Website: home-depot
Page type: account-dashboard
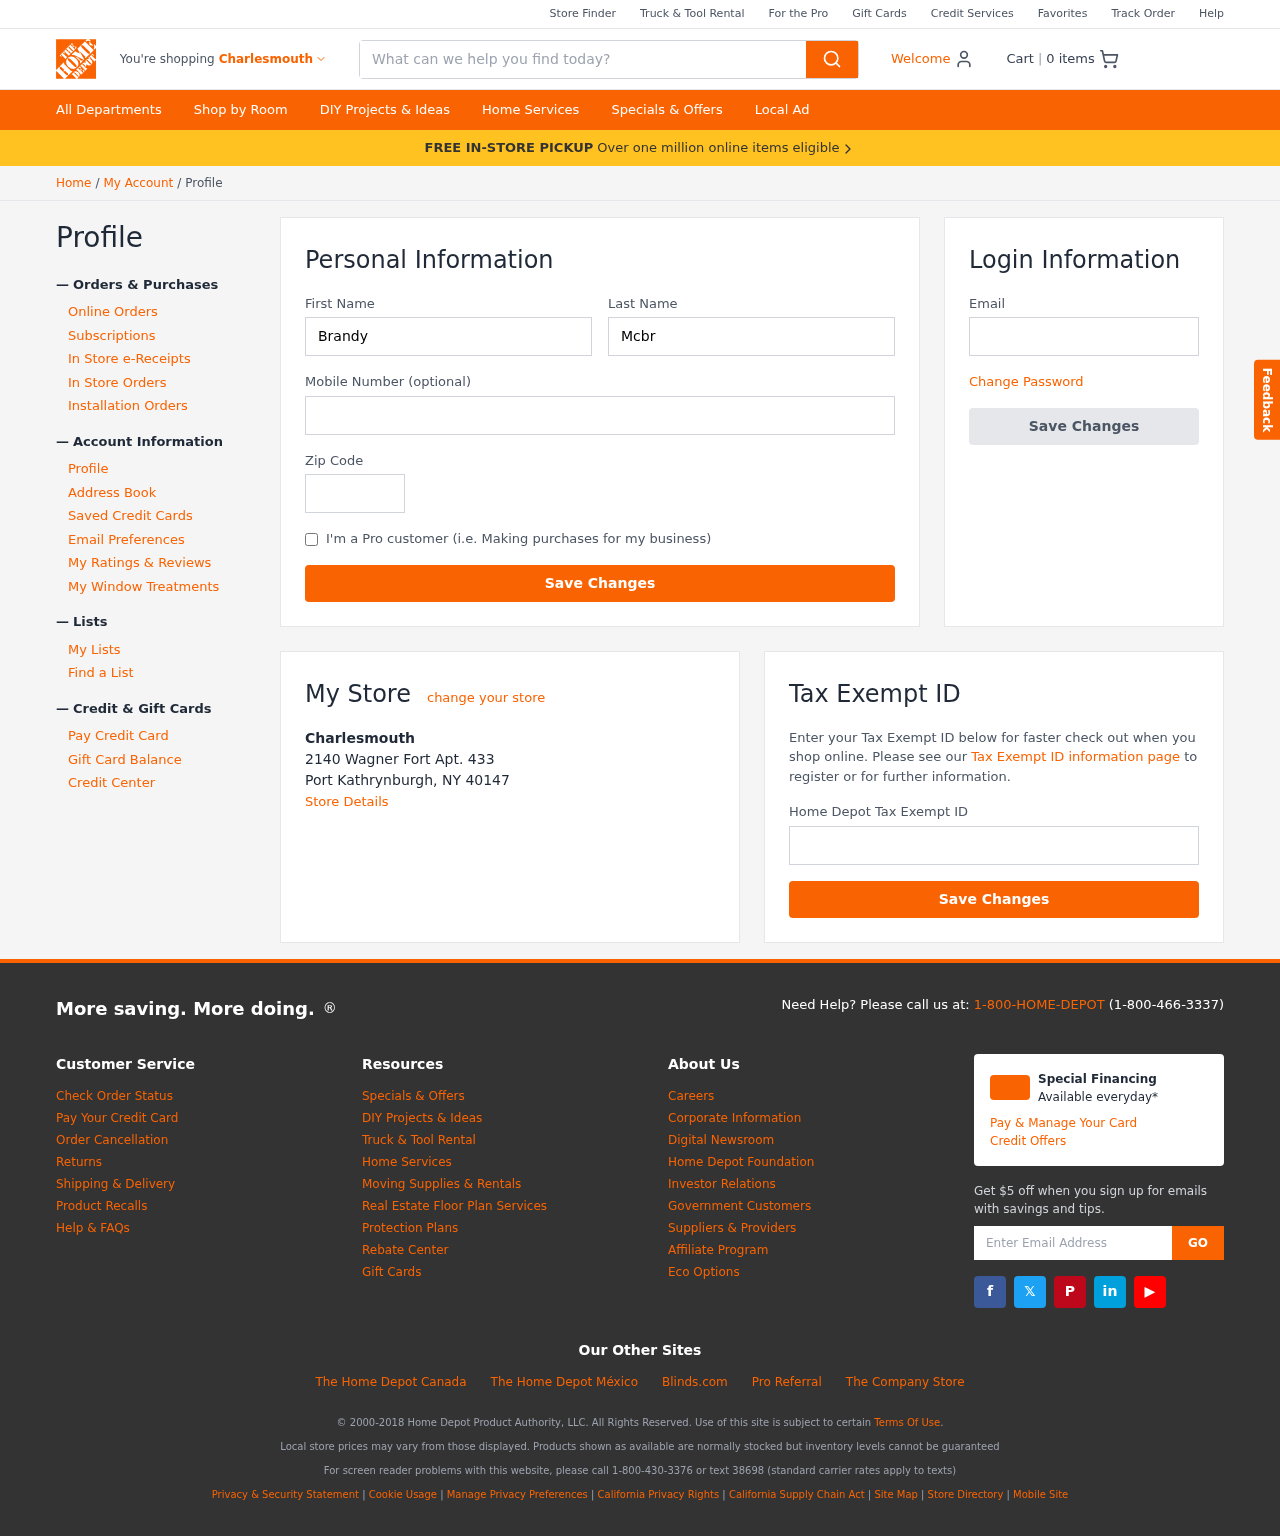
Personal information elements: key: PII_CITY
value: Charlesmouth
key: PII_EMAIL
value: brandy.mcbride@hotmail.com
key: PII_FIRSTNAME
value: Brandy
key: PII_LASTNAME
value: Mcbride
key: PII_LOCATION1_CITY_STATE_ZIP
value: Port Kathrynburgh, NY 40147
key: PII_LOCATION1_NAME
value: Charlesmouth
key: PII_LOCATION1_STREET
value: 2140 Wagner Fort Apt. 433
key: PII_PHONE
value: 4567509712
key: PII_POSTCODE
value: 12912
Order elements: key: ORDER_NUM_ITEMS
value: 0
Search elements: key: HEADER_SEARCH
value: What can we help you find today?